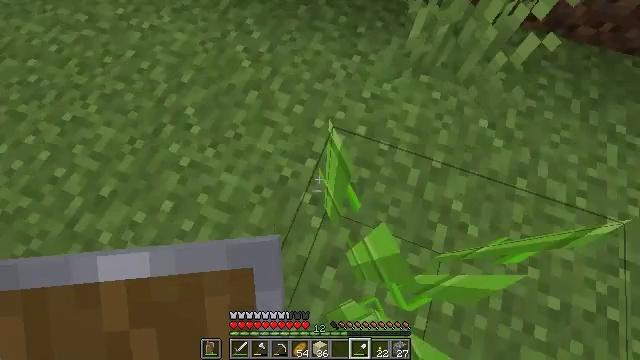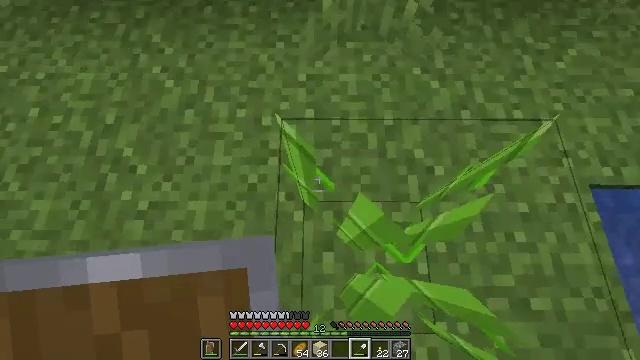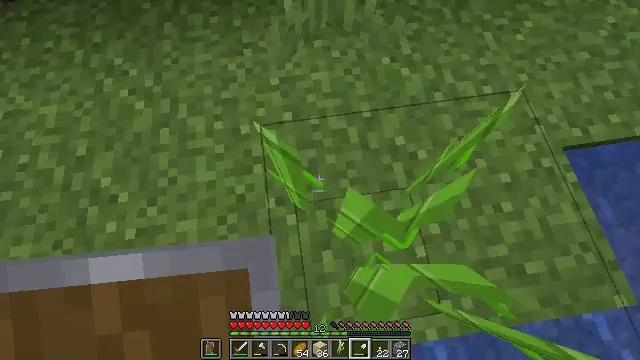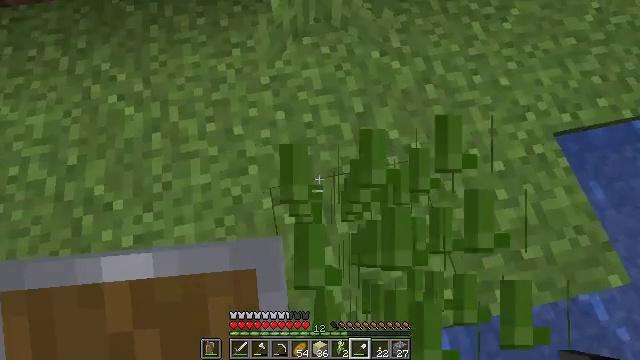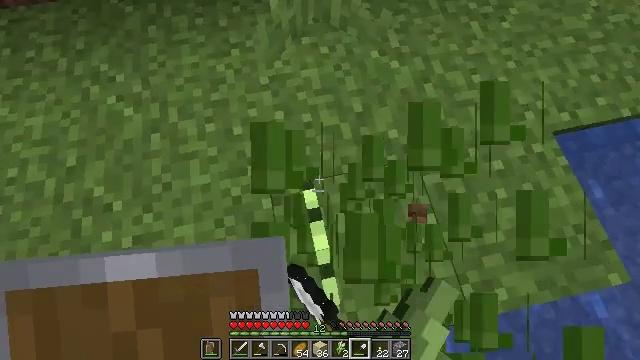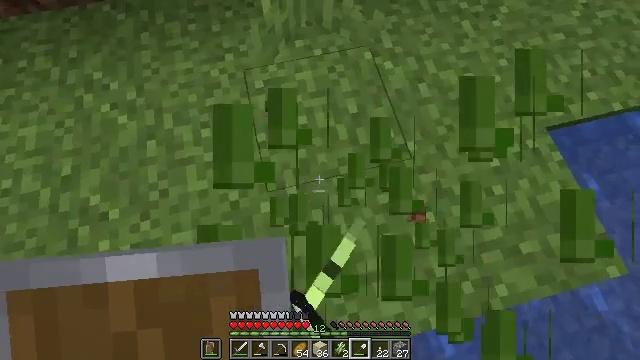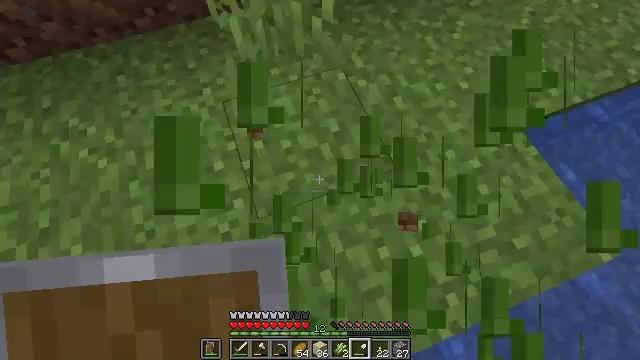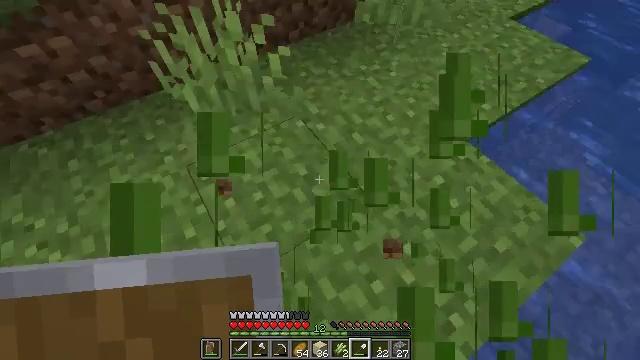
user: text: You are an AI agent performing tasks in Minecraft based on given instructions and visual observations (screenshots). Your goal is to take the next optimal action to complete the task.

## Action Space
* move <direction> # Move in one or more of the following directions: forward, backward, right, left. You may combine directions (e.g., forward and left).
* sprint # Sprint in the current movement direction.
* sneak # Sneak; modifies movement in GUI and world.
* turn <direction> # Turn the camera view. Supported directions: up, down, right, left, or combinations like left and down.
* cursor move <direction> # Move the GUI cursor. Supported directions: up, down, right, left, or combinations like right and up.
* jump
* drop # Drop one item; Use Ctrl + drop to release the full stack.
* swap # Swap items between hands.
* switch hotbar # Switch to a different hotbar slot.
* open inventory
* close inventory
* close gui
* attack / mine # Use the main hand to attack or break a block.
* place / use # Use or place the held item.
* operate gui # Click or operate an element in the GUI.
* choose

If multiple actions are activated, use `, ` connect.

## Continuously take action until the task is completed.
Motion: motion action
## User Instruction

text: Mine the sugar cane near rivers.
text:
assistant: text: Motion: turn right and down
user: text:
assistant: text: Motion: turn right
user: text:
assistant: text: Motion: turn right, attack / mine
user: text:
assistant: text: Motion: attack / mine
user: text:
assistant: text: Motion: turn right, attack / mine
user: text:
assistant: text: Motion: turn right and up
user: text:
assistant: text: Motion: turn right and up
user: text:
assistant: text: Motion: no_op